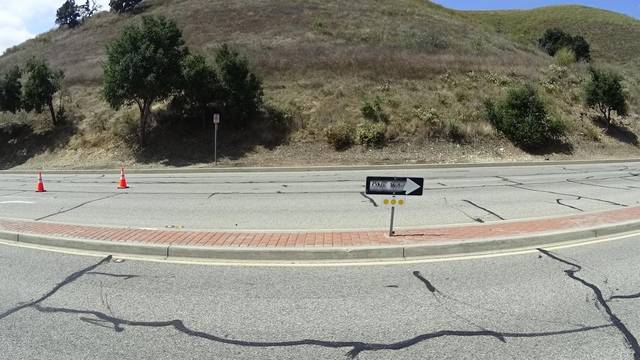
Region: United States
Coordinates: 34.189, -118.822